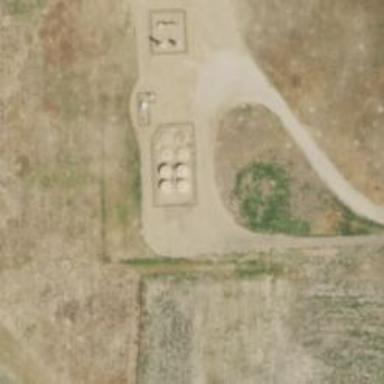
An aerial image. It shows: Storage tank that is man-made.